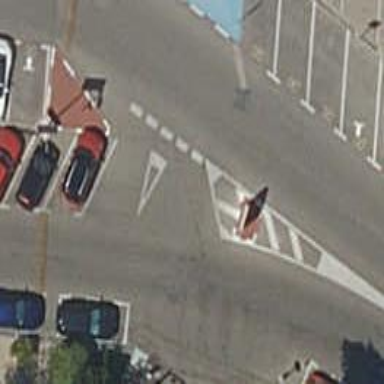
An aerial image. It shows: Road with "give way" sign.